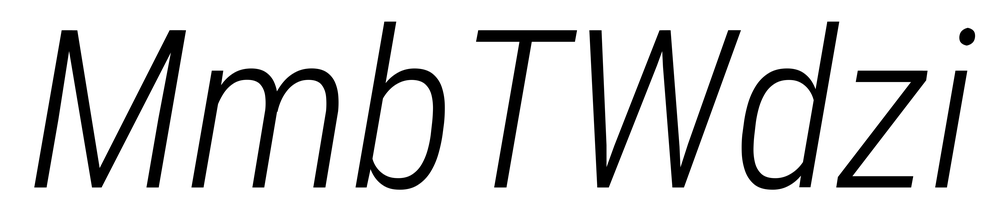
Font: Roboto-Italic_Condensed_Light_Italic